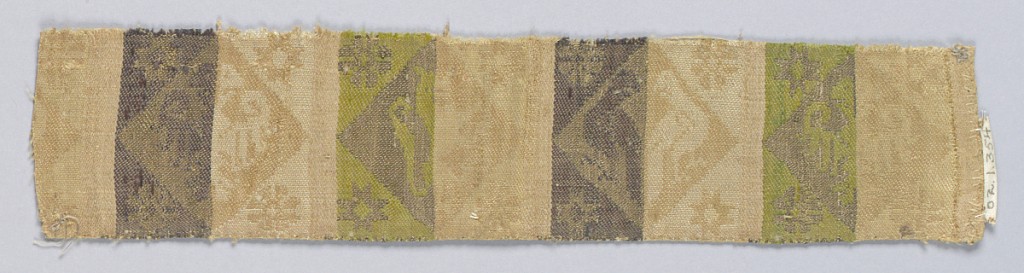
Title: Band
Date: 14th century
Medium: silk, linen, metallic Technique: complementary weft 2/1 twill
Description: Band with heraldic motifs; double-headed eagle, crowned lion and addorsed birds within diamonds.